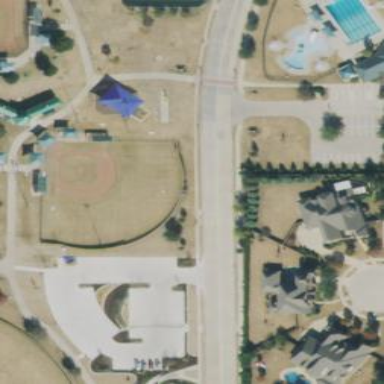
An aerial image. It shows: Baseball pitch for leisure land activities.